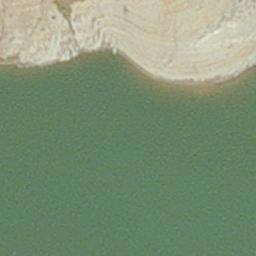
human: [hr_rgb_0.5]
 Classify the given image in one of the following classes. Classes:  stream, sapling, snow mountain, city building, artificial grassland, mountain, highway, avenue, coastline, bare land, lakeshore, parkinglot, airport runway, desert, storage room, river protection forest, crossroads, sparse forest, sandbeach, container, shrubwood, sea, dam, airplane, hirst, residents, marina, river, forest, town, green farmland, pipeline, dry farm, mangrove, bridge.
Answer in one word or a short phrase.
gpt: hirst